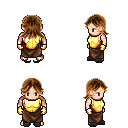
a pixel art fantasy rpg character, male body template, human, light skin, gold chest armor, robe skirt, brown loose hair, gold gloves, gray slippers, four views (front, back, left, right), 2x2 character sprite sheet, small pixel art, hard edges, no anti-aliasing